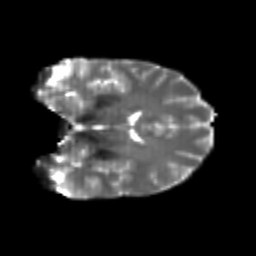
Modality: T2w
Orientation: coronal
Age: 24
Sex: female
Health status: healthy
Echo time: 0.074 s